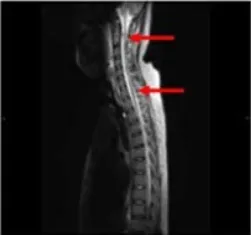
T2-weighted MRI results at 8 months following hospitalization were similar to those obtained 1 month earlier (arrow in A.
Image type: radiology (mri)